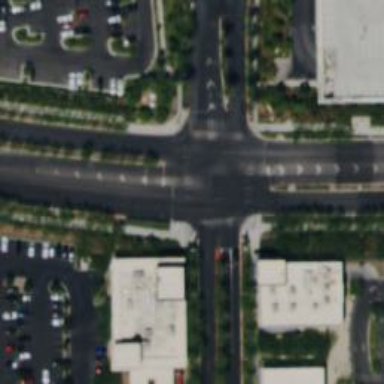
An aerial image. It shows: Solid stop line on the road.